Current action and preconditions to check: trajectory_clear

Your task: For each precondition in the list above, predict whether it will hold at this action.

Consider the current scene as observed from the mobile robot's camera, and analyze the predicted future states of all dynamic agents (e.g., people, animals, vehicles, or any moving entities) within the NEXT SECOND.

IMPORTANT: Only answer "very likely" if you are absolutely certain—based on strong, clear evidence—that a dynamic agent will violate the precondition in the predicted future state. Do NOT answer "very likely" for unlikely, ambiguous, or low-probability risks.

Ask yourself for each precondition: Is there a high probability, with clear and convincing evidence, that the predicted future states of any dynamic agent will interfere with the predicted future state of the currently executing action within the NEXT SECOND, causing that precondition to fail?

Assess the risk level based on these predictions. Use "likely" or "very likely" if motions create a clear risk of interference.

Use "neutral" or "improbable" if agents are nearby but their predicted paths are clearly diverging or non-conflicting.

Failure Risk Categories: "very improbable", "improbable", "neutral", "likely", "very likely"

Answer Format: Output ONLY the probability_of_failure value from these categories: "very improbable", "improbable", "neutral", "likely", "very likely"

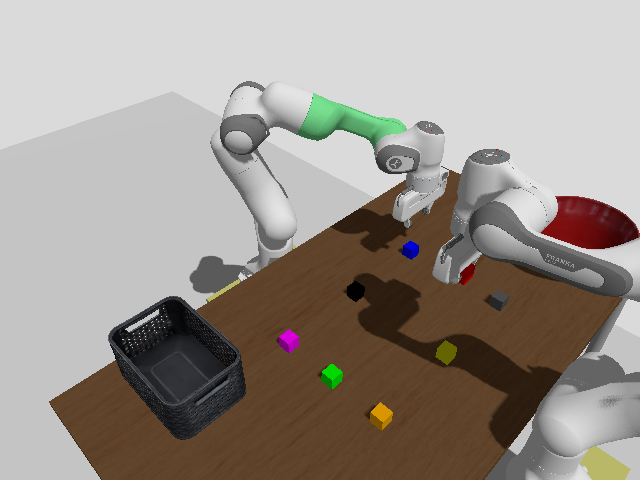

Answer: very improbable